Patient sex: M
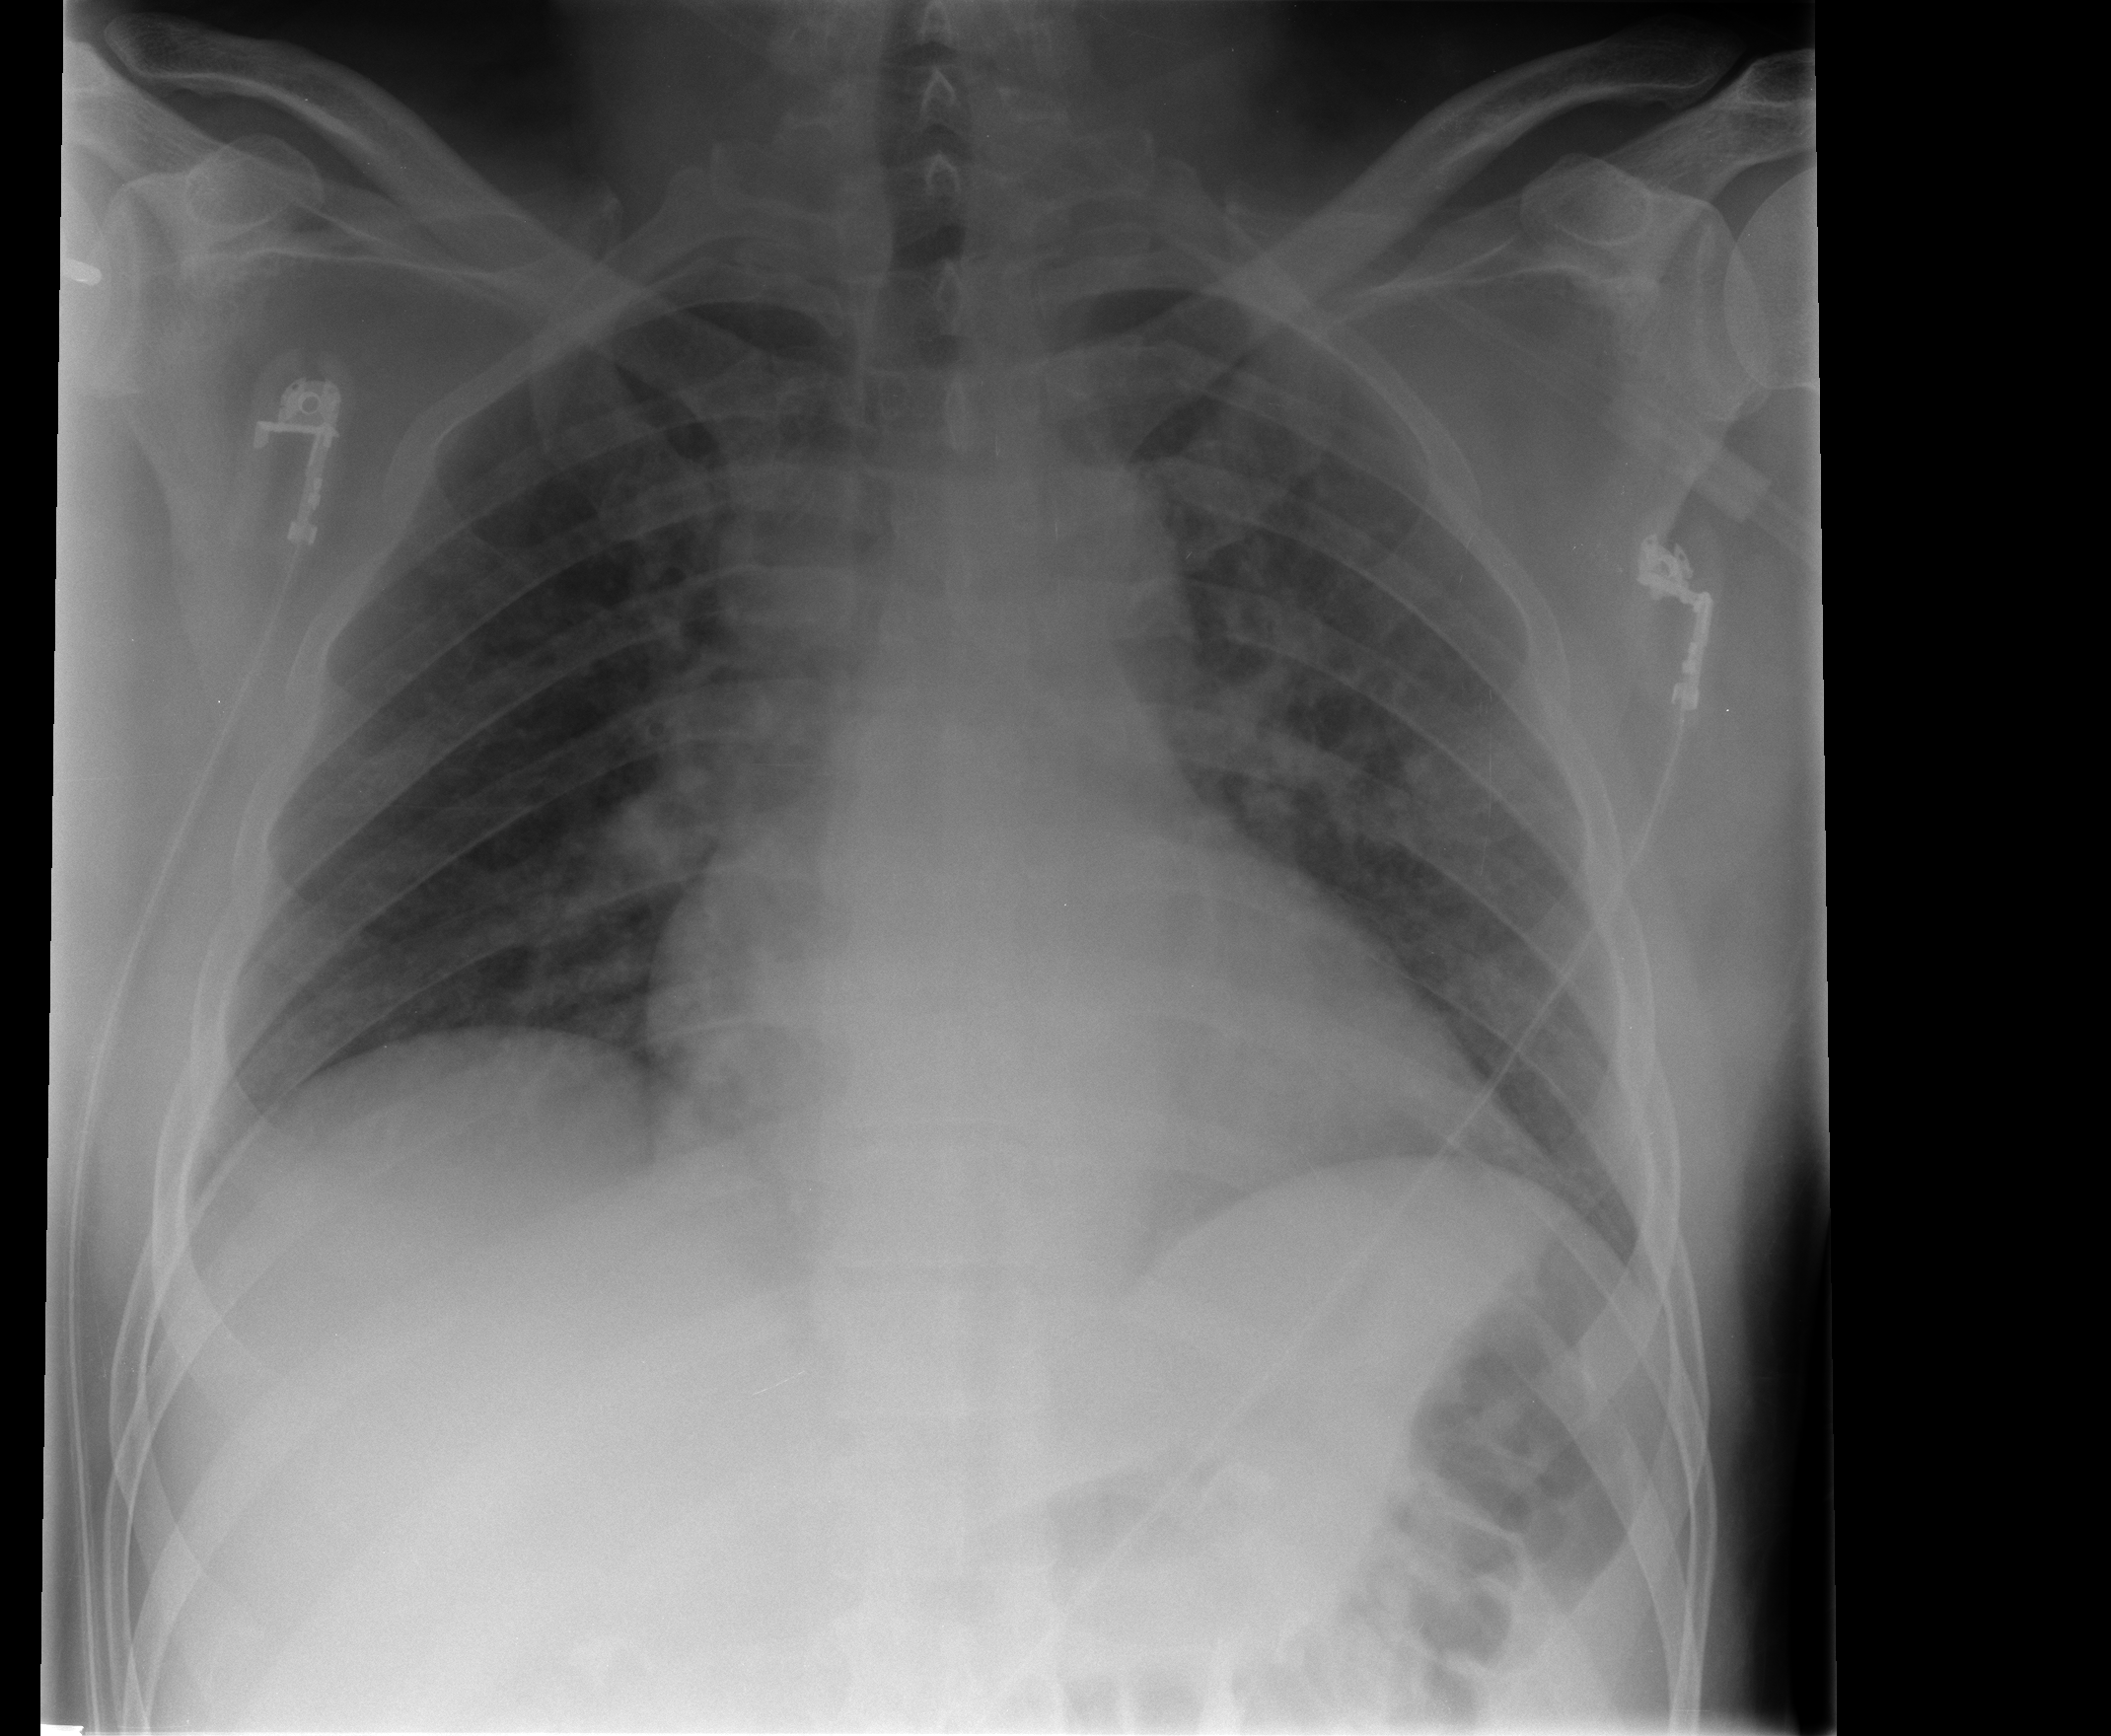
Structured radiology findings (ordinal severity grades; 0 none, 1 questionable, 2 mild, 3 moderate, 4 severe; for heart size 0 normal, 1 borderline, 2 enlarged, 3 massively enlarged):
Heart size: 1
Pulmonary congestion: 2
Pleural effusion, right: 0
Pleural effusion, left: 0
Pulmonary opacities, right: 0
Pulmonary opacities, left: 0
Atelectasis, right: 1
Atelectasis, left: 1